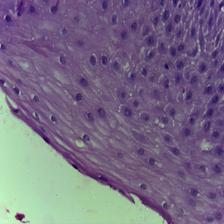
Diagnosis: OSCC